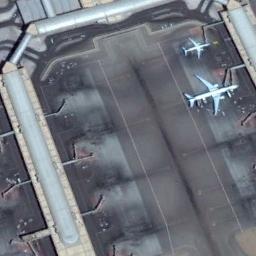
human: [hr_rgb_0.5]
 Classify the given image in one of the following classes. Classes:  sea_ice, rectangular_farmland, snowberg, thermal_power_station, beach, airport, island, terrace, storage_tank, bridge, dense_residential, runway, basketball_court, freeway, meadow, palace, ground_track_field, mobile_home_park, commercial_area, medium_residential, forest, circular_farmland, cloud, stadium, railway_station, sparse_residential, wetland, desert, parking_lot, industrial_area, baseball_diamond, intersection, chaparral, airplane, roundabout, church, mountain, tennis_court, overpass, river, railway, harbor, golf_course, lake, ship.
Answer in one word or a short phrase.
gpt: airplane